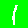
Digit: 1